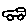
Label: car